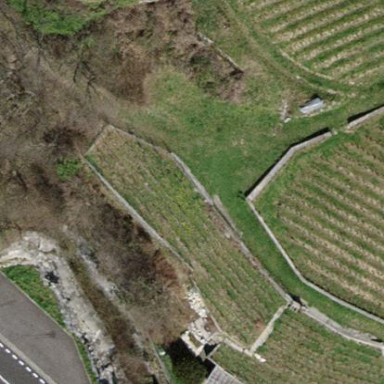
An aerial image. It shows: Vineyard where grapes are grown.